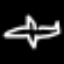
Label: airplane